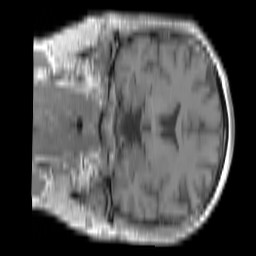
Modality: T1w
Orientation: coronal
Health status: ill
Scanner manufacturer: siemens
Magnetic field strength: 3 T
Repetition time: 0.4 s
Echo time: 0.00246 s